Milling tool wear sample.
Tool blade image: 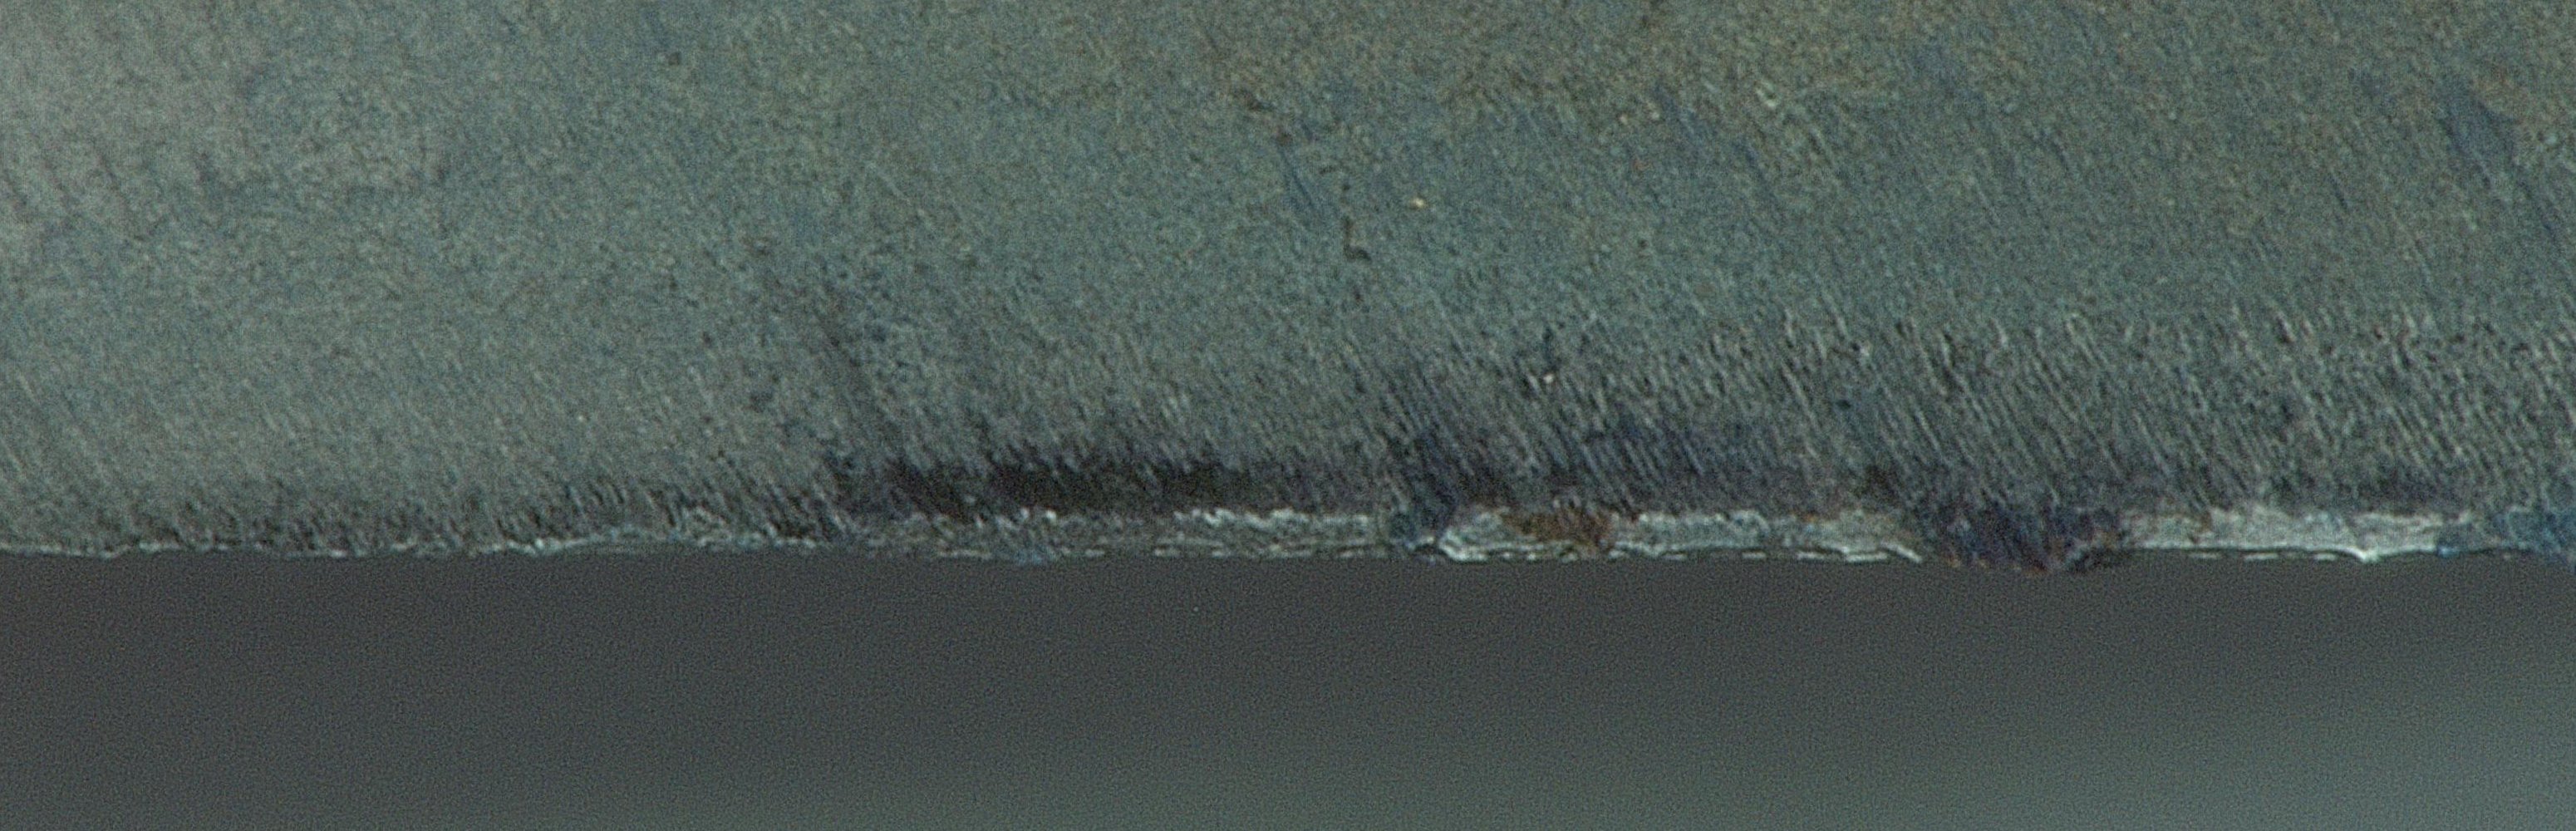
Chip image: 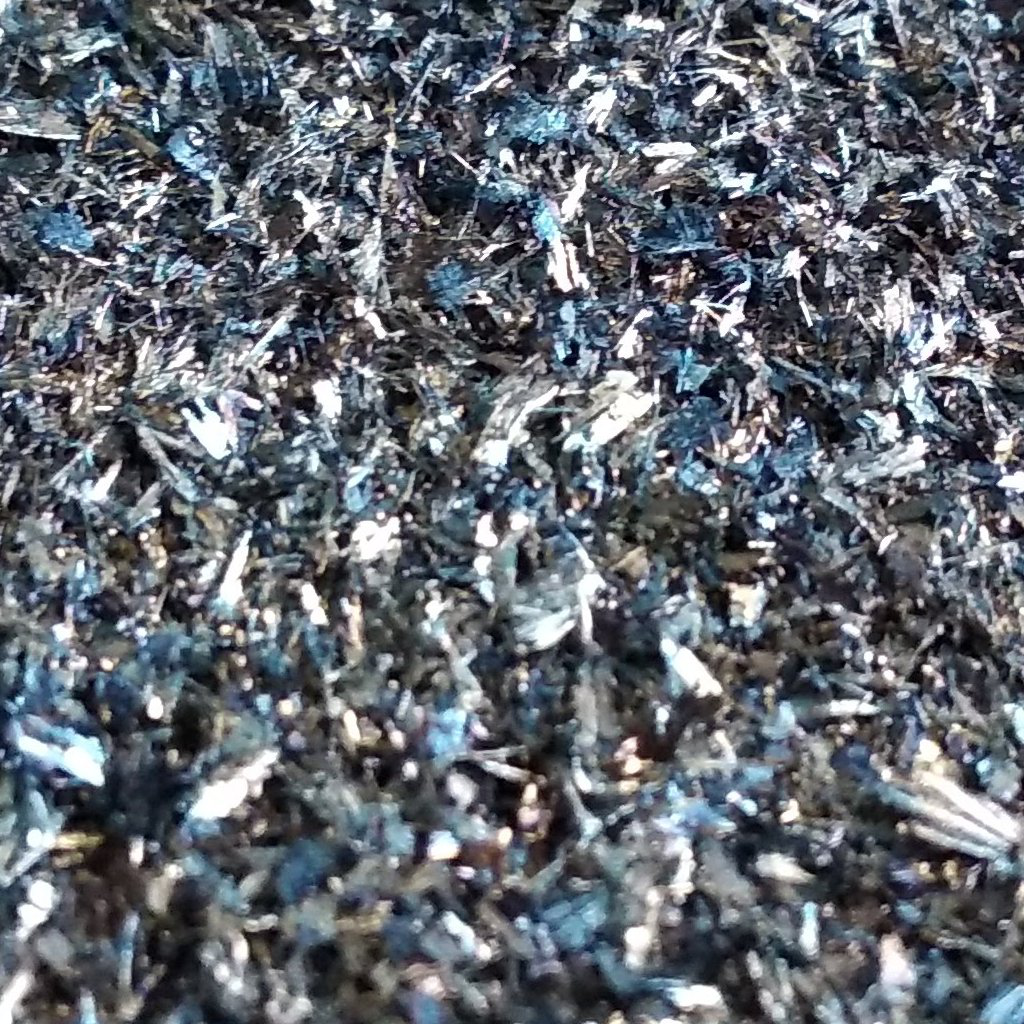
Workpiece image: 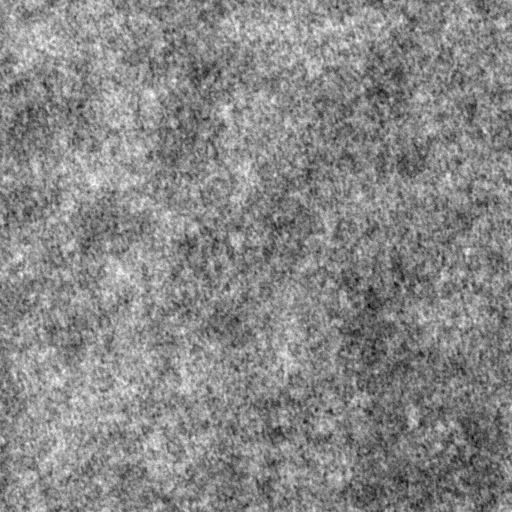
Tool wear state: dulled
Gaps: 0
Flank wear: 122.59
Overhang: 25.55
Force-signal Mel-spectrograms (X, Y, Z axes): 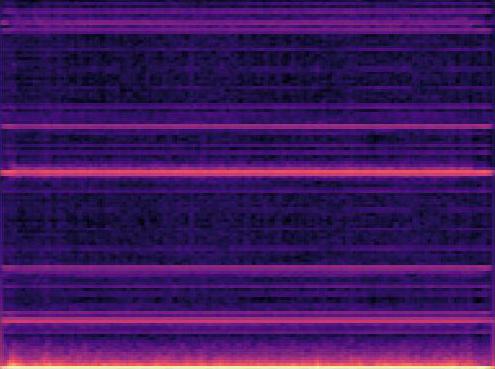 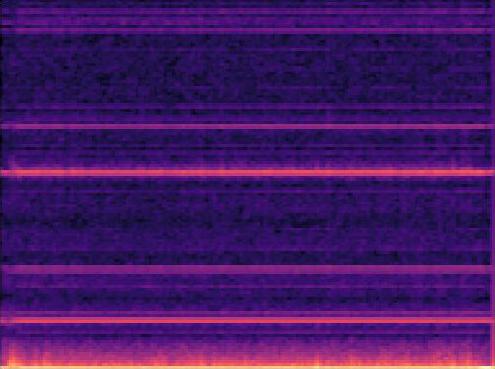 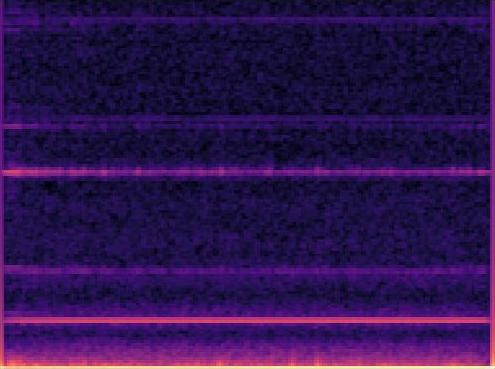
Force-signal scalograms (X, Y, Z axes): 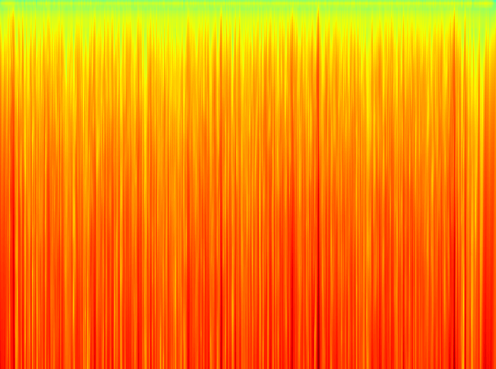 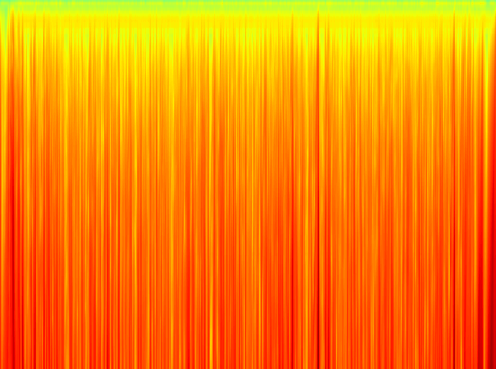 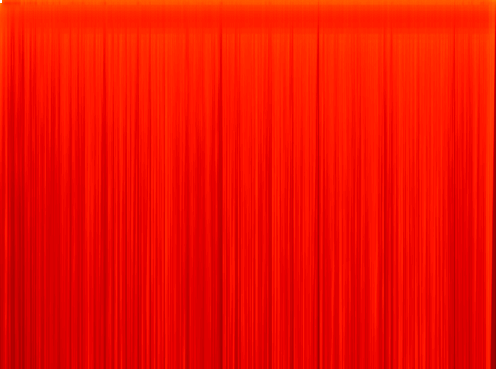
Force phase: accelerated_severe_wear